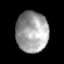
Tissue: skin
Cell type: Epithelial cells
Senescence score: 0.7049
Nuclear area (px): 1285
Mean DAPI intensity: 159.383